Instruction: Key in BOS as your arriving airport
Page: home
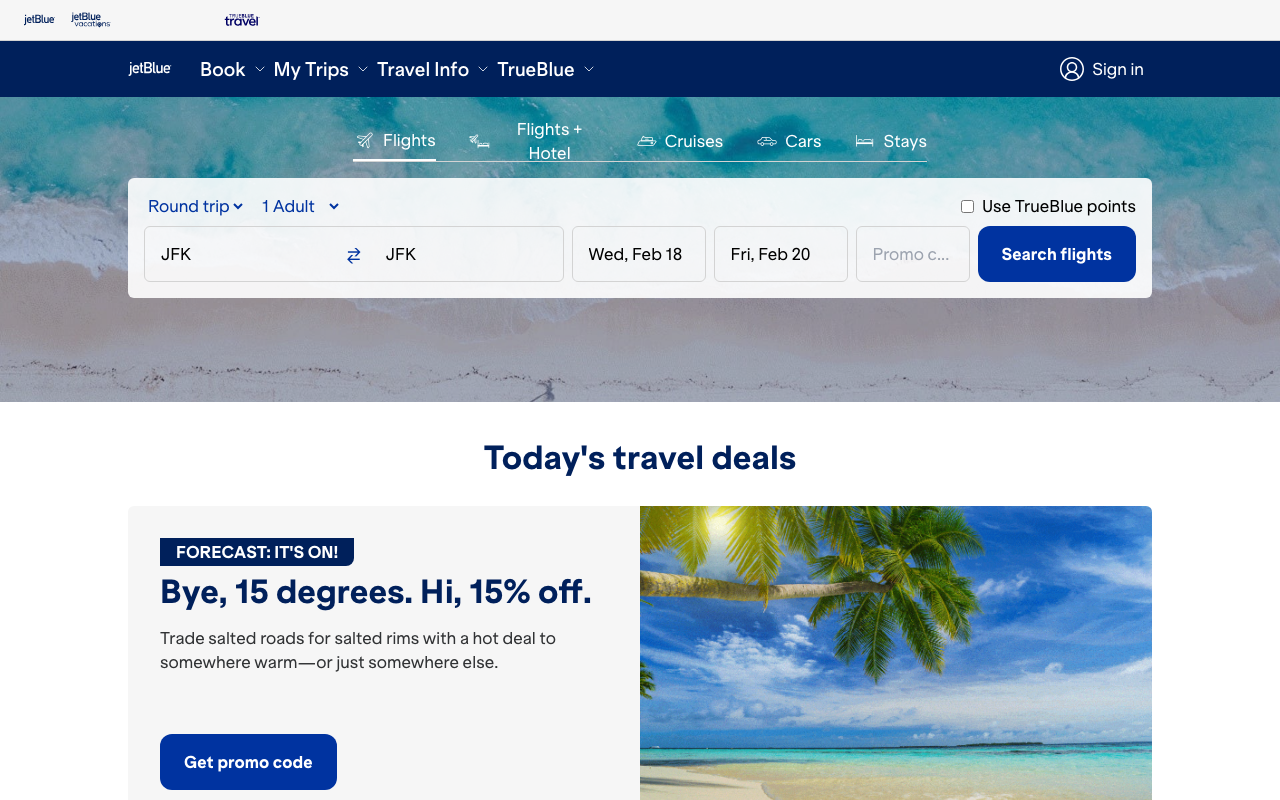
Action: type